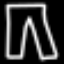
Label: pants